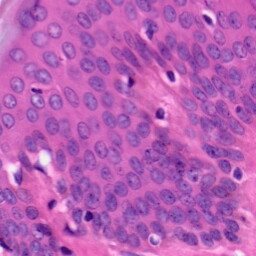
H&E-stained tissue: Skin